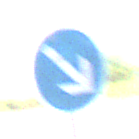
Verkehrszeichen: VorgeschriebeneVorbeifahrtRechts
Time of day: Midday
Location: Roofed (Underpass)
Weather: Clear
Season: NotSpecified
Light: Natural